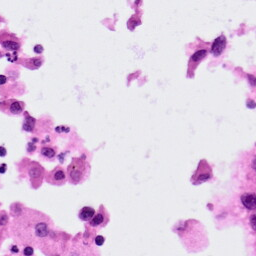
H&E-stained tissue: Lung